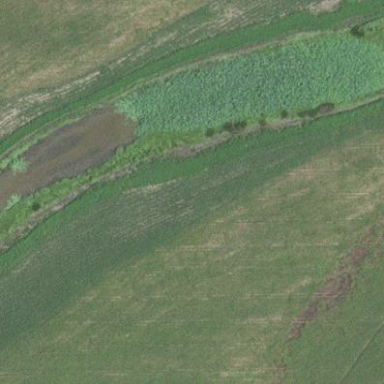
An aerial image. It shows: Fen wetland area.